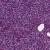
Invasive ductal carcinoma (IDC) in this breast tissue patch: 1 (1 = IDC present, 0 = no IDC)